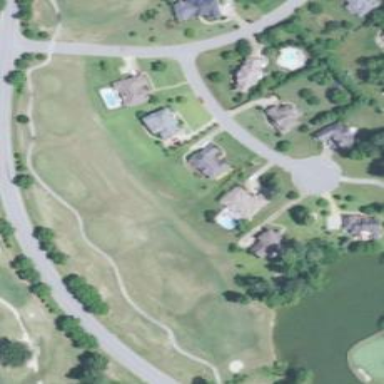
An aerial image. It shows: Rough grass surface on golf course.